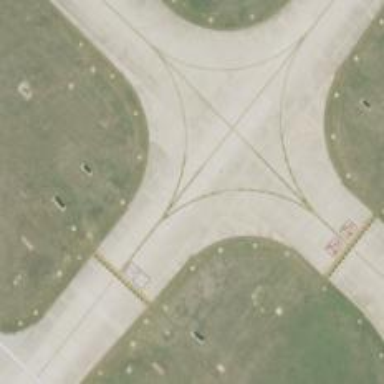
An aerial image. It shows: View of taxiway at the airport.